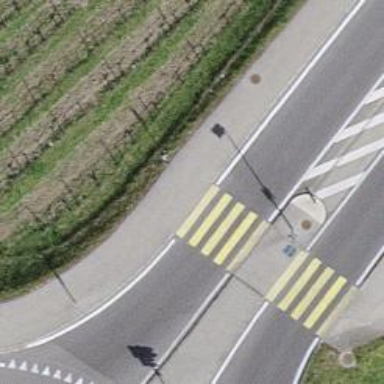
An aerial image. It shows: Zebra crossing with uncontrolled intersection and pedestrian island.